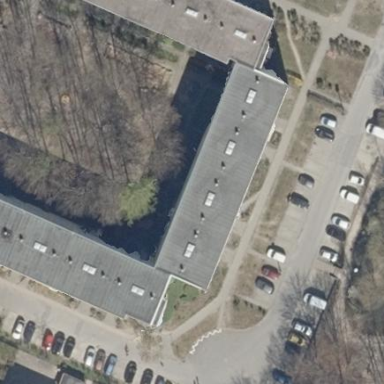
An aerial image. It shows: Building with apartments and flat roof.